Question: Find the variance in the following histogram, where the data are distributed only above tens and the height of the histogram is an integer multiple of 5. Keep the result of the variance as an integer.
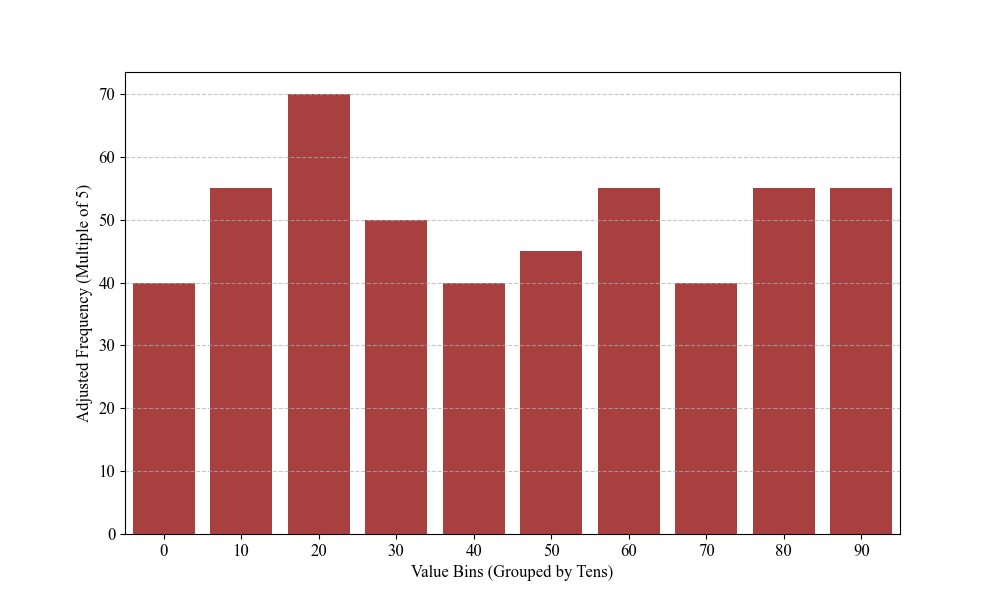
Answer: 835